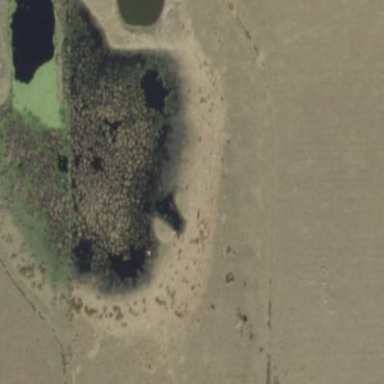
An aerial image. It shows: Marsh wetland.